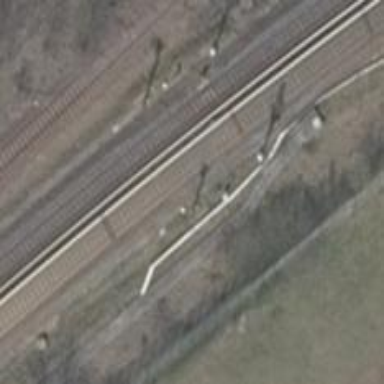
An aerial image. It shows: Light signal at railway crossing.